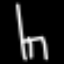
Label: chair